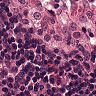
Metastatic tissue present: no